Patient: sex M, age 57
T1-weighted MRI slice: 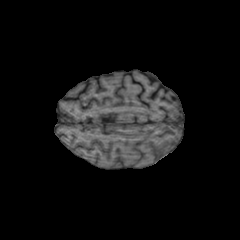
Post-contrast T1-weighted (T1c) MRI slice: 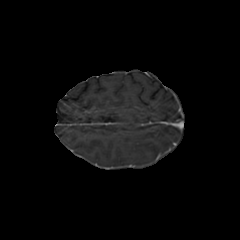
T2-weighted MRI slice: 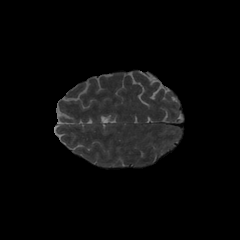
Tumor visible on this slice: no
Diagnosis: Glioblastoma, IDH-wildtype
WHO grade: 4